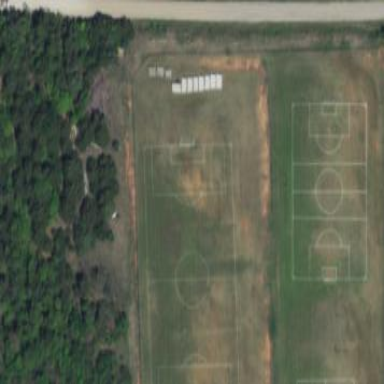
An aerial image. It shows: Soccer pitch with grass surface for leisure land.